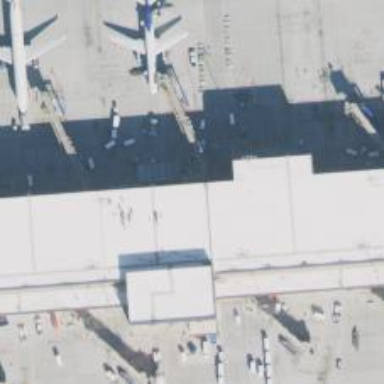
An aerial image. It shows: Airport gate.